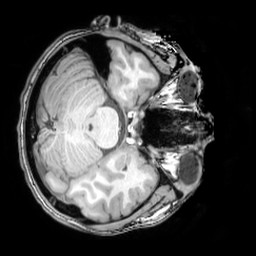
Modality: T1w
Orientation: axial
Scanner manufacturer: philips
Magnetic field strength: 3 T
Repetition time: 0.008171 s
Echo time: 0.003748 s